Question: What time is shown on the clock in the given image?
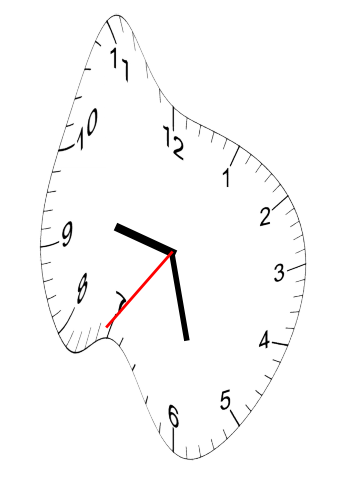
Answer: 09:27:36